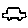
Label: car